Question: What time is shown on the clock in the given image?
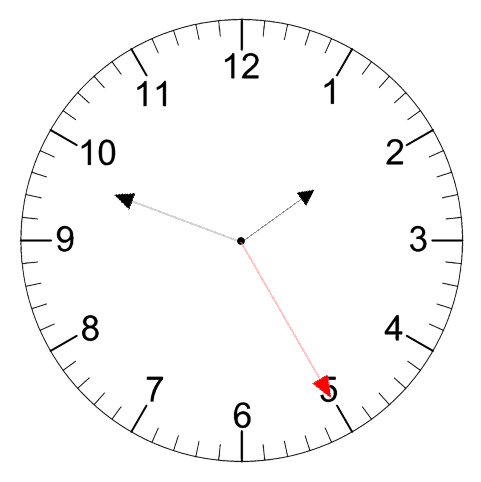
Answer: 01:48:25